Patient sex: M
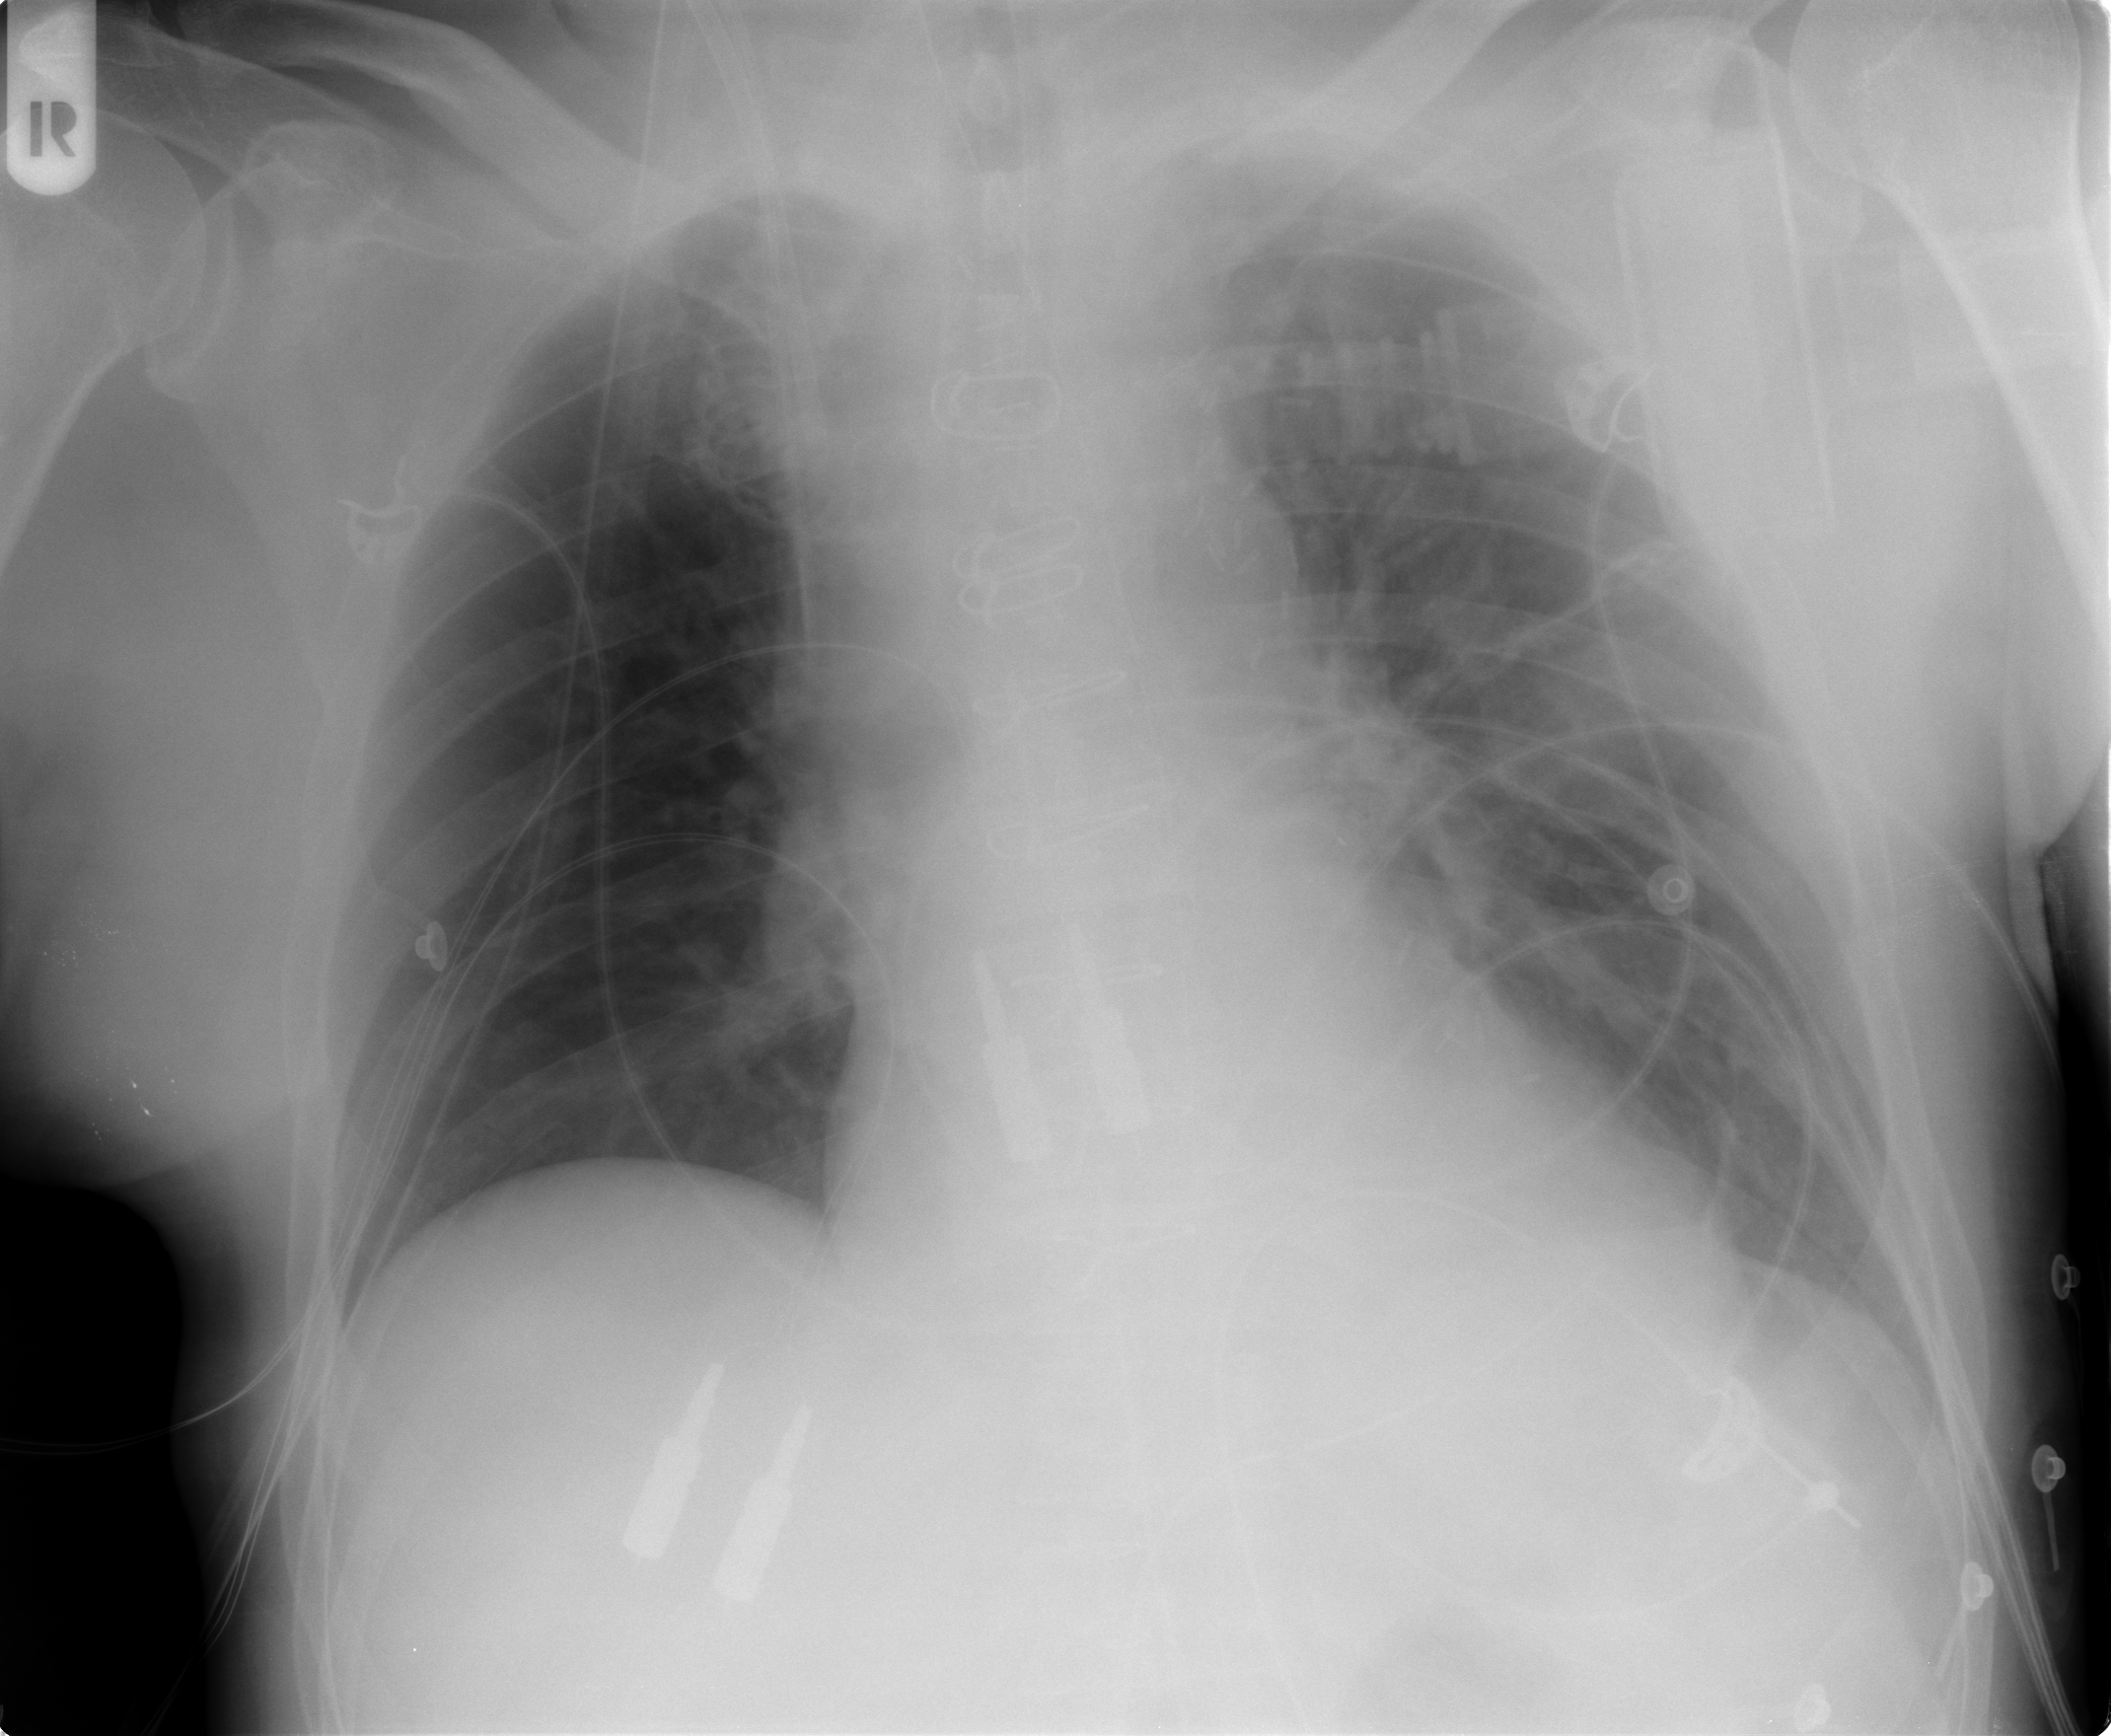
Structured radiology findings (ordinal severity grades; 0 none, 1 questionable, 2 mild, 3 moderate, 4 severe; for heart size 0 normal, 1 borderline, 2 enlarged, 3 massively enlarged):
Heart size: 1
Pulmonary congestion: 2
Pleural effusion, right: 0
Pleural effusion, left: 1
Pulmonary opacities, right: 1
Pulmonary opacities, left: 2
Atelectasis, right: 0
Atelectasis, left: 0